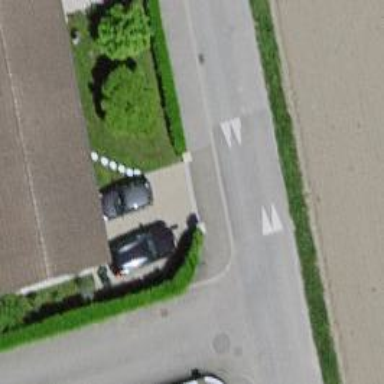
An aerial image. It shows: Traffic calming hump on the road.